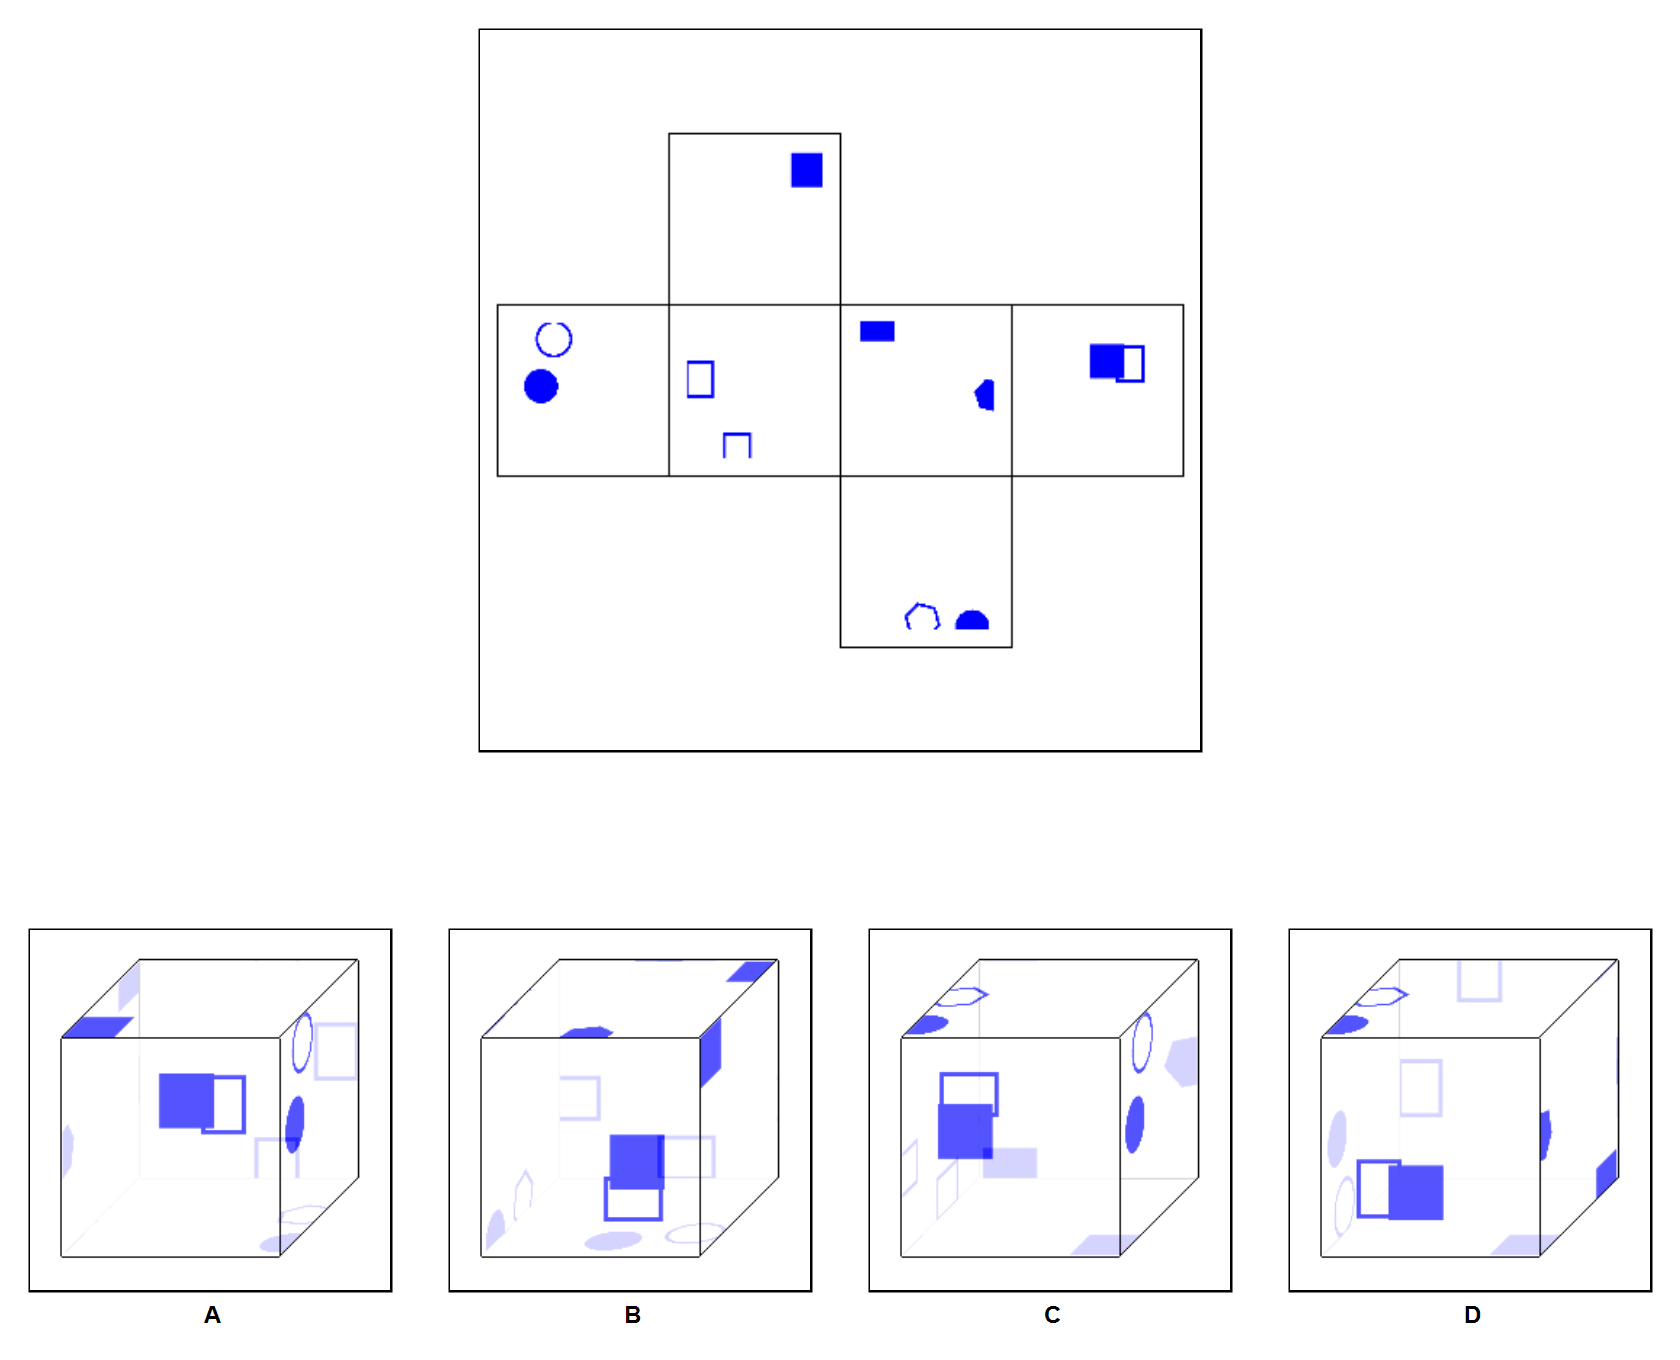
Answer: C